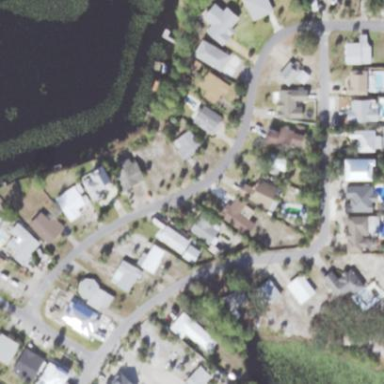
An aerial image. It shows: Residential area consisting of single-family homes.